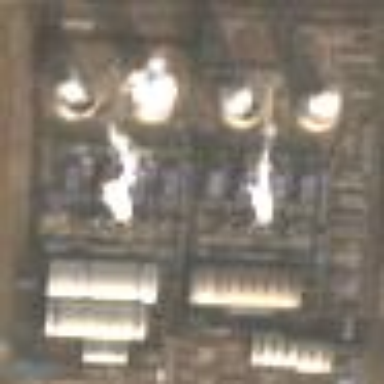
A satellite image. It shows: Industrial area with coal-powered plant.